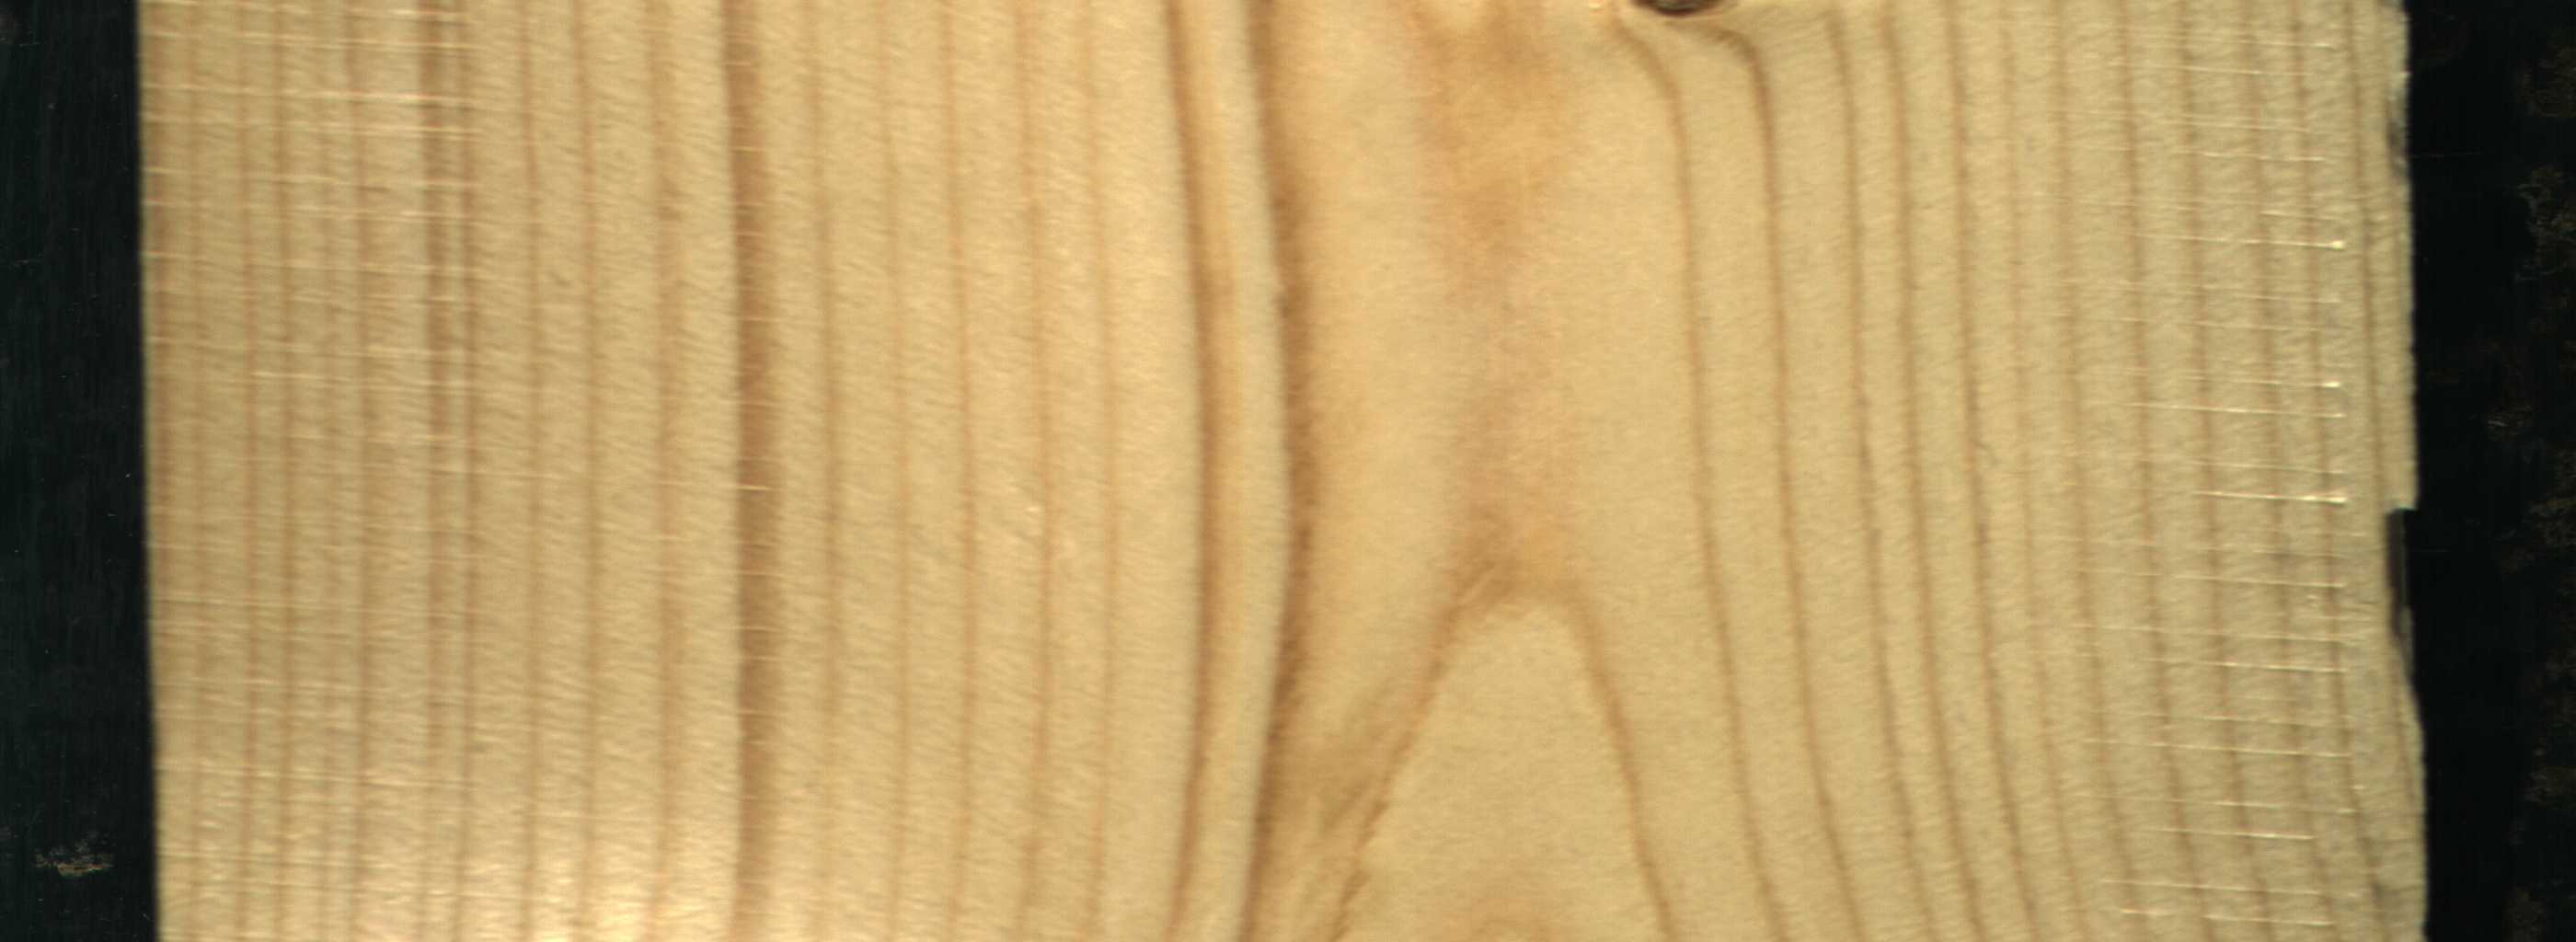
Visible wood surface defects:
Live_Knot